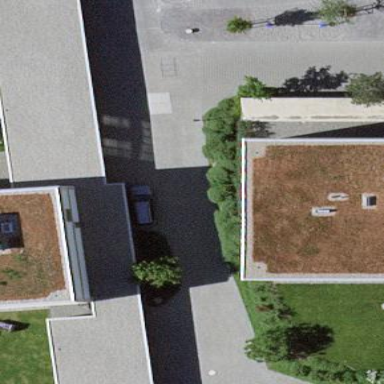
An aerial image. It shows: View of roof of building.